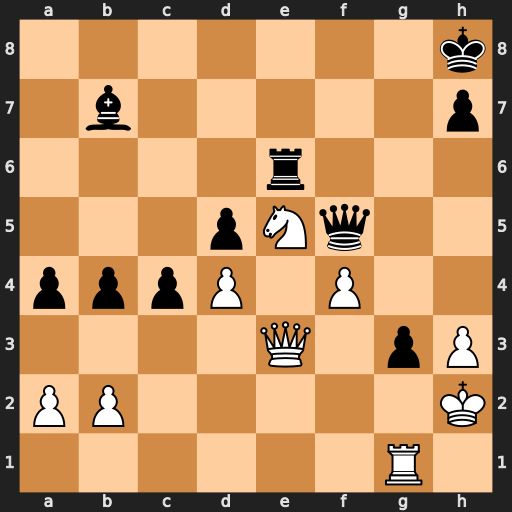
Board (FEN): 7k/1b5p/4r3/3pNq2/pppP1P2/4Q1pP/PP5K/6R1
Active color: w
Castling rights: -
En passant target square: -
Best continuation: Qxg3 Rg6 Nxg6+